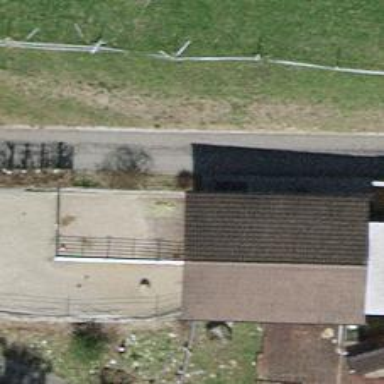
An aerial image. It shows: Shed.